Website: bh-photo
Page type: receipt
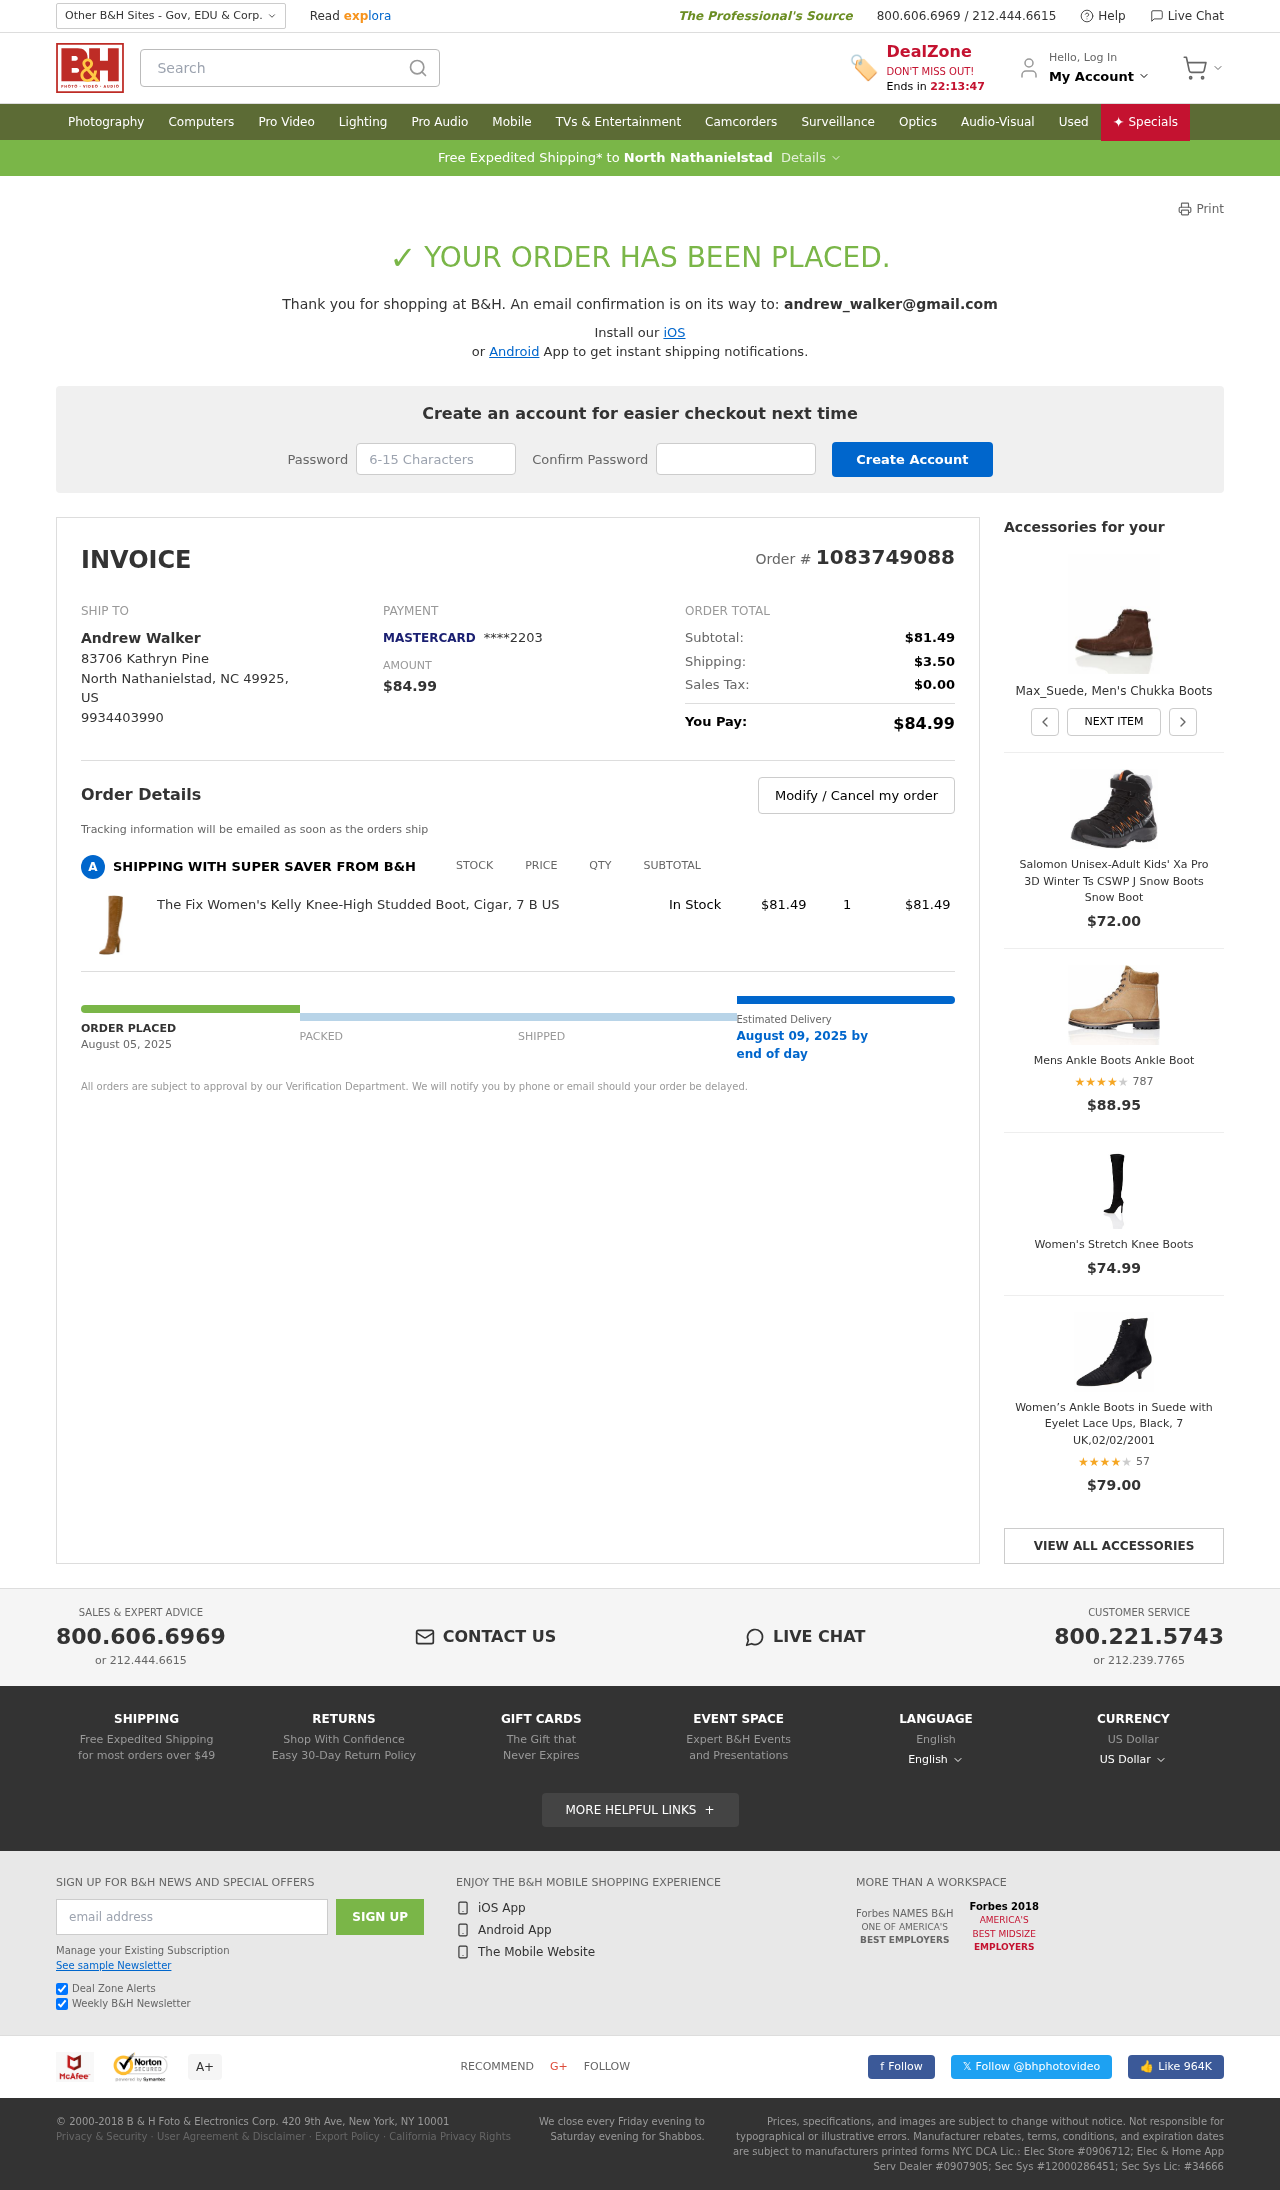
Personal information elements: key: PII_CARD_LAST4
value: ****2203
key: PII_CARD_TYPE
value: MASTERCARD
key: PII_CITY
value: North Nathanielstad
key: PII_COUNTRY_CODE
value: US
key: PII_EMAIL
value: andrew_walker@gmail.com
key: PII_FULLNAME
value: Andrew Walker
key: PII_PHONE
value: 9934403990
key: PII_POSTCODE
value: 49925
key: PII_STATE_ABBR
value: NC
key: PII_STREET
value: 83706 Kathryn Pine
Product elements: key: PRODUCT1_NAME
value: The Fix Women's Kelly Knee-High Studded Boot, Cigar, 7 B US
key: PRODUCT1_PRICE
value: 81.49
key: PRODUCT1_QUANTITY
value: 1
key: PRODUCT2_NAME
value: Max_Suede, Men's Chukka Boots
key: PRODUCT3_NAME
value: Salomon Unisex-Adult Kids' Xa Pro 3D Winter Ts CSWP J Snow Boots Snow Boot
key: PRODUCT3_PRICE
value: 72
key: PRODUCT4_NAME
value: Mens Ankle Boots Ankle Boot
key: PRODUCT4_NUM_RATINGS
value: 787
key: PRODUCT4_PRICE
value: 88.95
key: PRODUCT4_RATING
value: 4.3
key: PRODUCT5_NAME
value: Women's Stretch Knee Boots
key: PRODUCT5_PRICE
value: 74.99
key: PRODUCT6_NAME
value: Women’s Ankle Boots in Suede with Eyelet Lace Ups, Black, 7 UK,02/02/2001
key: PRODUCT6_NUM_RATINGS
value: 57
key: PRODUCT6_PRICE
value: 79
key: PRODUCT6_RATING
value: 4.4
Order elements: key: ORDER_ID
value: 1083749088
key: ORDER_TOTAL
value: $84.99
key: ORDER_SUBTOTAL
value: $81.49
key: ORDER_SHIPPING_COST
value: $3.50
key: ORDER_TAX
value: $0.00
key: ORDER_DATE
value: August 05, 2025
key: ORDER_DELIVERY_DATE
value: August 09, 2025 by
Search elements: key: HEADER_SEARCH
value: Search